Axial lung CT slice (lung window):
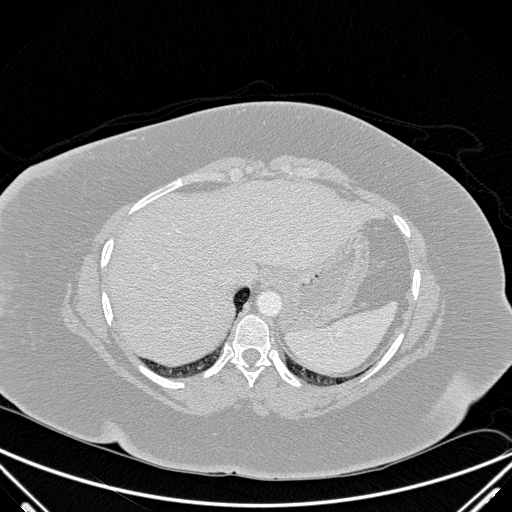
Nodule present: no